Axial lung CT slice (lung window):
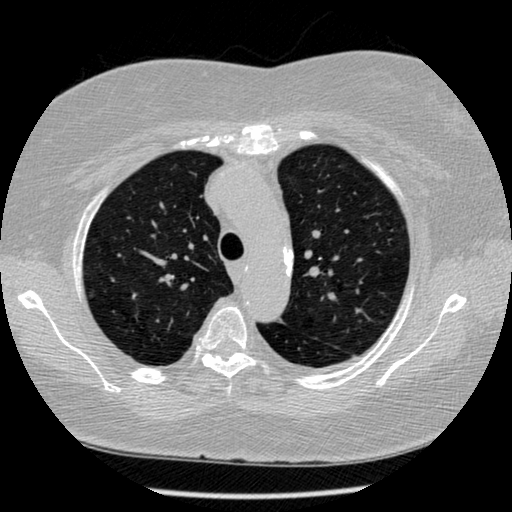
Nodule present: no